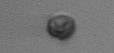
Label: Dinophyceae